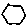
Label: hexagon